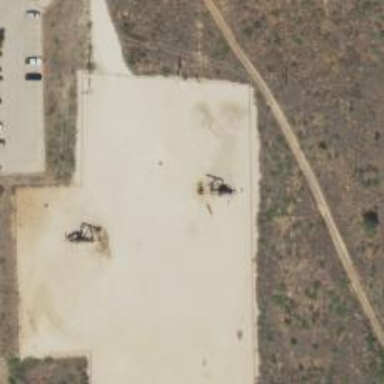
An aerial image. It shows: Petroleum well that is man-made.